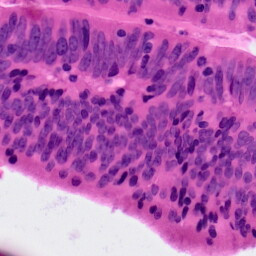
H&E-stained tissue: Colon